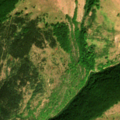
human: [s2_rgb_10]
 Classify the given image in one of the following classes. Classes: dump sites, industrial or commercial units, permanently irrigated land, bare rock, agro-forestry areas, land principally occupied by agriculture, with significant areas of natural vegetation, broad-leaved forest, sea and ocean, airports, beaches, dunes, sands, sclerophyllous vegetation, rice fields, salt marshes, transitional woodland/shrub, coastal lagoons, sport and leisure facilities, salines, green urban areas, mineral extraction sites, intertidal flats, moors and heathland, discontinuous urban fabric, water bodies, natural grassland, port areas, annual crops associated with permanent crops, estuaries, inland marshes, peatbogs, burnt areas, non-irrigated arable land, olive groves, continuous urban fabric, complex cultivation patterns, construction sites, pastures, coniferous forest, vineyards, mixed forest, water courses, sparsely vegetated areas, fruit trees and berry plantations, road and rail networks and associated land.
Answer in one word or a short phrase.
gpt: broad-leaved forest, coniferous forest, natural grassland, transitional woodland/shrub